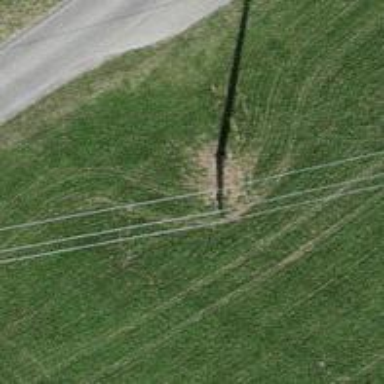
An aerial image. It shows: Power pole.